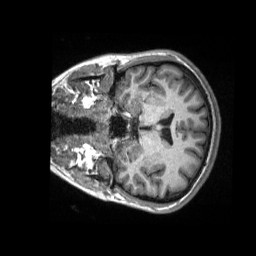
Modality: T1w
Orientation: coronal
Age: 23
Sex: female
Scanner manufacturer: siemens
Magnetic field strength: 3 T
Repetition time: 2.3 s
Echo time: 0.00288 s